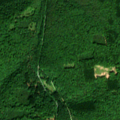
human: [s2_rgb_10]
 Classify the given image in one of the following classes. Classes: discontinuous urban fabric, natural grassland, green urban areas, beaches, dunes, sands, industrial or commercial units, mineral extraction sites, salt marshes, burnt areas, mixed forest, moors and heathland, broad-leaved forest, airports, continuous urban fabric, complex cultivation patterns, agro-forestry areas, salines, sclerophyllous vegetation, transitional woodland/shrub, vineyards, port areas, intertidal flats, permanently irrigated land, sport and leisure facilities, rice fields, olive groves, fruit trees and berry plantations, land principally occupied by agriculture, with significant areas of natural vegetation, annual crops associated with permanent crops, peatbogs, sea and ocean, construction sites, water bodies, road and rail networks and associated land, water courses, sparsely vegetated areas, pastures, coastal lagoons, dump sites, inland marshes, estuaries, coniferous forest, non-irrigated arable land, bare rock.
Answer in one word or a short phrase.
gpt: broad-leaved forest, mixed forest